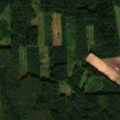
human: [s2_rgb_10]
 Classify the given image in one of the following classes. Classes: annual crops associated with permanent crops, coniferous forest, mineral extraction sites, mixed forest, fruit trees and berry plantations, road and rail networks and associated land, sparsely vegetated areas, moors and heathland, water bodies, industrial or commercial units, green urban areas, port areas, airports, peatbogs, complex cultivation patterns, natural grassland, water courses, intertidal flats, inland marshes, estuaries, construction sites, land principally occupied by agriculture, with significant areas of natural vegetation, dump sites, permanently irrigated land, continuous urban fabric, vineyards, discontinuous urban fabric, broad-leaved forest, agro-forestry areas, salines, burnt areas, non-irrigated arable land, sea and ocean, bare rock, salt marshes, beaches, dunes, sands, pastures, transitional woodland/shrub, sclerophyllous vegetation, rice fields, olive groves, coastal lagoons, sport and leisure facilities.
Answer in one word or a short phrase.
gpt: non-irrigated arable land, broad-leaved forest, mixed forest, transitional woodland/shrub